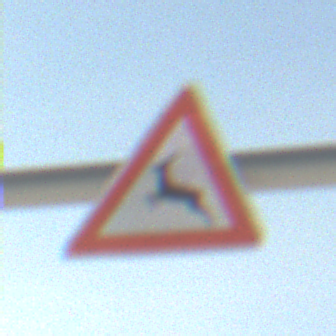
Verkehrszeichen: WildwechselRechts
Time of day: MorningAfternoon
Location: Outdoor (Suburban)
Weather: PartlyCloudy
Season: NotSpecified
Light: Natural